Question: Okey!
So how can I centralizing the way I set my icons in a larger scale project.
Insted of setting icons with '[UIImage ImageNamed: @"iconNamed"];' everywhere and having to look into all the places in your project to change the string whenever an icon is being changed
and insted of having a long list of method implementations returning a string.
The end result should be like:

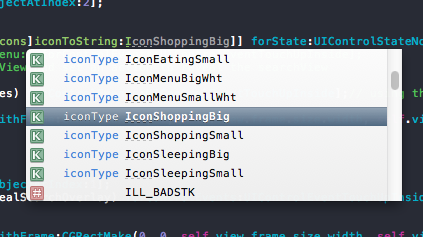
Answer: Alternatively just have constants defined like Apple does for global keys...
In the '.h' file:
'''
extern NSString *const kIconMenuSmallWht;
extern NSString *const kIconMenuBigWht;
extern NSString *const kIconShoppingSmall;
extern NSString *const kIconShoppingBig;
extern NSString *const kIconSleepingSmall;
extern NSString *const kIconSleepingBig;
'''
In the '.m' file:
'''
NSString *const kIconMenuSmallWht = @"ag_icons_btn_menu_wht";
NSString *const kIconMenuBigWht = @"c";
NSString *const kIconShoppingSmall = @"ag_icons_idx_ico_shopping_wht";
NSString *const kIconShoppingBig = @"ag_icons_idx_ico_shopping_wht";
NSString *const kIconSleepingSmall = @"ag_icons_idx_ico_shopping_wht_120";
NSString *const kIconSleepingBig = @"ag_icons_idx_ico_hotel_wht_120";
'''
These are constants...
(and many feel singletons are just globals anyway and are just as evil)
This will also give autocomplete in and have a single place to go for updates/changes but is simpler and has no method calls or objects to create so better performance (albeit likely infinitesimally better performance).